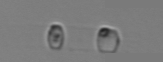
Label: Skeletonema